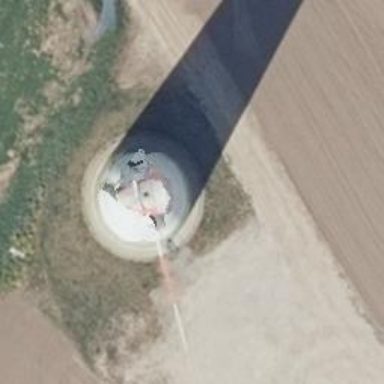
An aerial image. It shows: Wind generator powered by horizontal axis wind turbine.